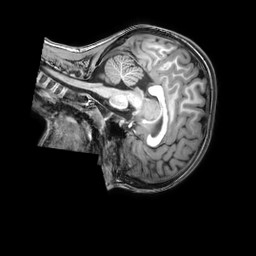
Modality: T1w
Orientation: sagittal
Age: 8
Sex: female
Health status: healthy